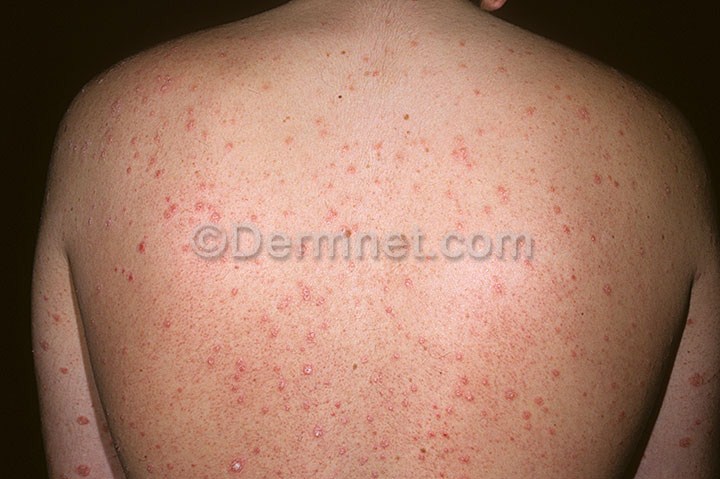
Disease: Psoriasis pictures Lichen Planus and related diseases